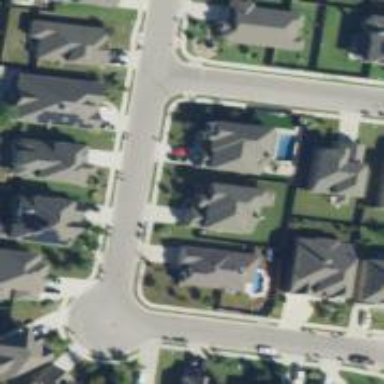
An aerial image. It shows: Driveway.